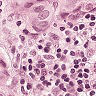
Metastatic tissue present: yes